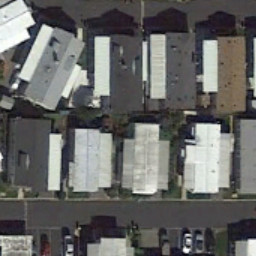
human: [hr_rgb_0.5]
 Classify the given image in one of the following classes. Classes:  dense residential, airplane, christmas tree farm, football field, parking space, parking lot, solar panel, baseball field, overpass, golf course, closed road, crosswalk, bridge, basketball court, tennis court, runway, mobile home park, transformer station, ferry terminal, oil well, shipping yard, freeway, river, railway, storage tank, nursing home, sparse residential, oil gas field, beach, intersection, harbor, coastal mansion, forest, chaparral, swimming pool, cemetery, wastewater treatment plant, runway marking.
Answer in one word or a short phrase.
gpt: mobile home park